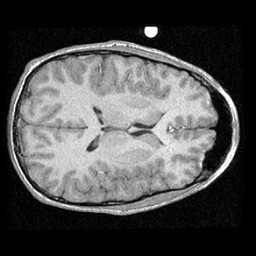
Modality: T1w
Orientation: axial
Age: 18
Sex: male